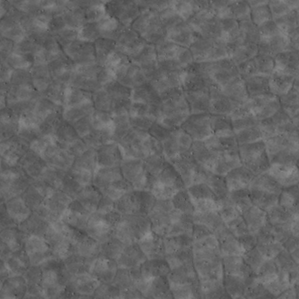
Label: non_frost